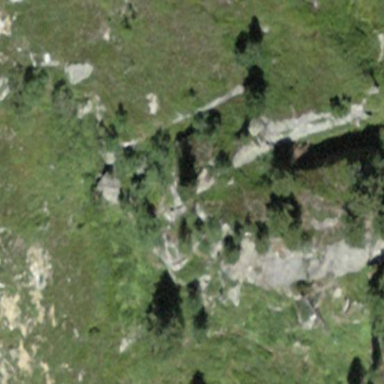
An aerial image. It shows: Forested area with bare rock formations.